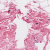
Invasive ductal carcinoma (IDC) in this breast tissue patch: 0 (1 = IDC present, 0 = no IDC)